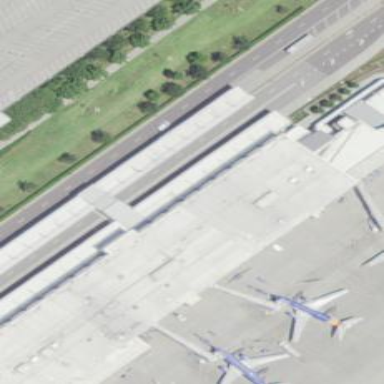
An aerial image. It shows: Terminal building at airport.